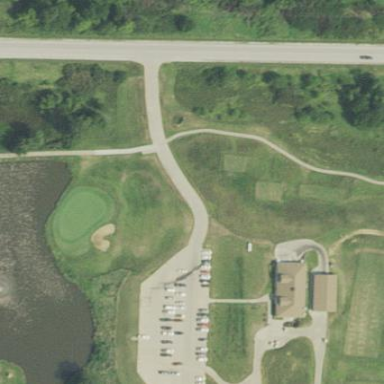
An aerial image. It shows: Rough grassy area used for golf.